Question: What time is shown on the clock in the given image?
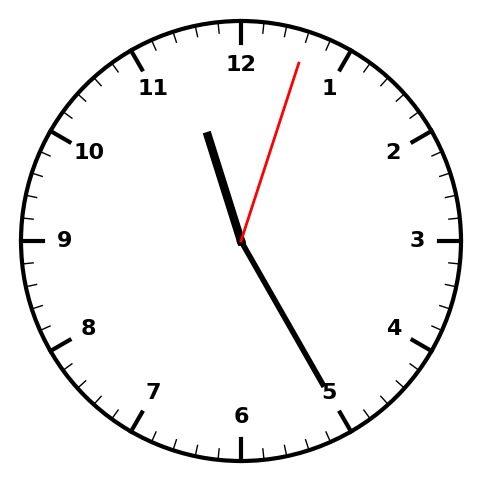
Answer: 11:25:03